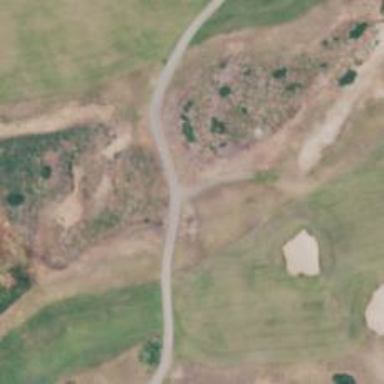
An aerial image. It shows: Service road used as golf cart path.